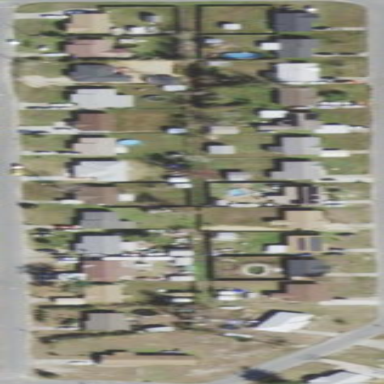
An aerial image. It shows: Single-family residential area.